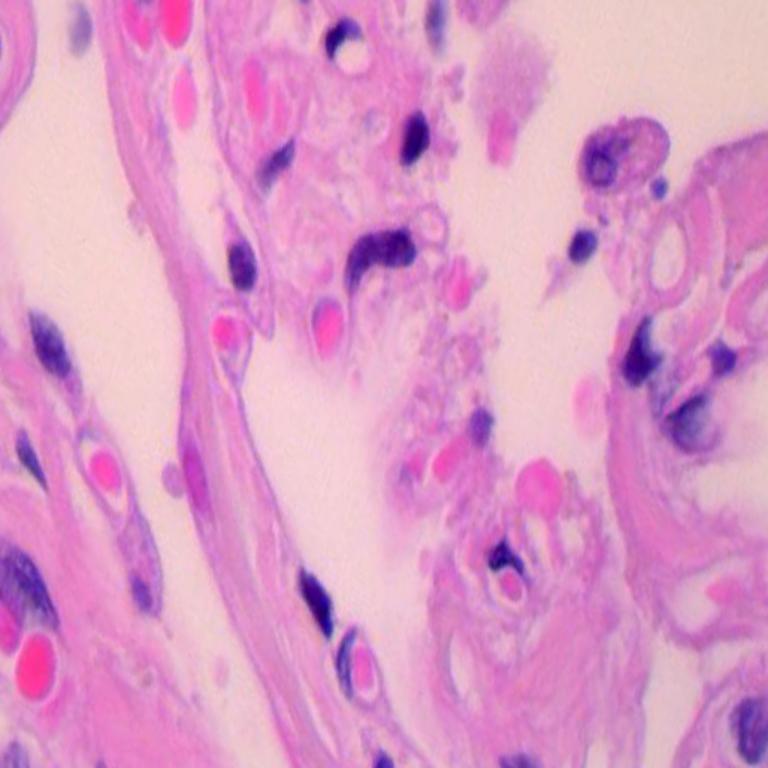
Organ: lung
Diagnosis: benign